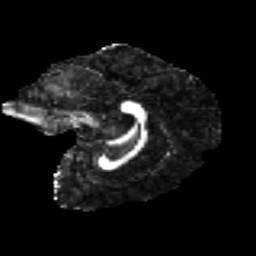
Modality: FA
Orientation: sagittal
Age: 32
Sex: female
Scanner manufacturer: ge
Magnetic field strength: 3 T
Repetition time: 7.8 s
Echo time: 0.0606 s